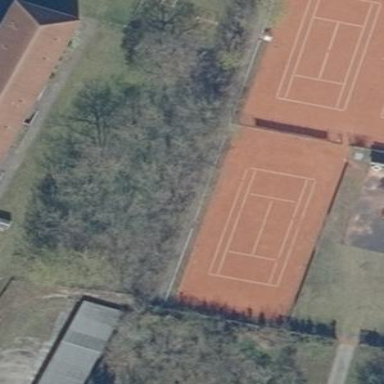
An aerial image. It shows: Tennis court on pitch designated for leisure land.